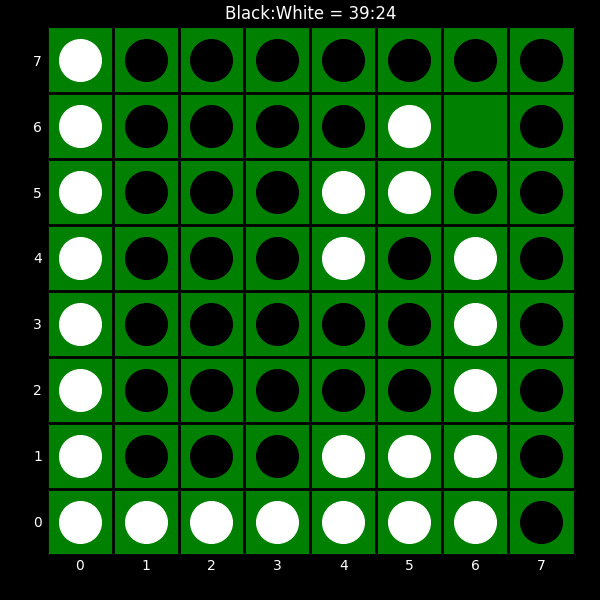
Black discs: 39
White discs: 24